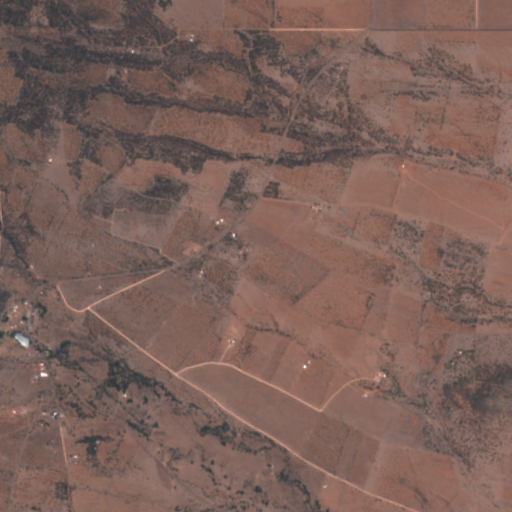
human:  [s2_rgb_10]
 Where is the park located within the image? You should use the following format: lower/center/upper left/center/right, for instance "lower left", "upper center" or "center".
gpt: The park is located in the center left of the image.
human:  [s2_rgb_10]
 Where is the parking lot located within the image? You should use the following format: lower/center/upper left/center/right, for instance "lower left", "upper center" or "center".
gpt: There is no parking lot in the image.